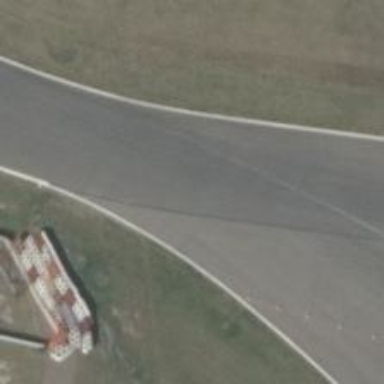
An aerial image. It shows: Raceway for motor sports.